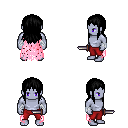
a pixel art fantasy rpg character, male body template, dark elf, purple skin, pink tattered cape, red pants, black unkempt hairstyle, white cloth bandages, dagger, four views (front, back, left, right), 2x2 character sprite sheet, small pixel art, hard edges, no anti-aliasing